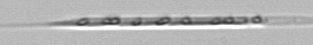
Label: Rhizosolenia